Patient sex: M
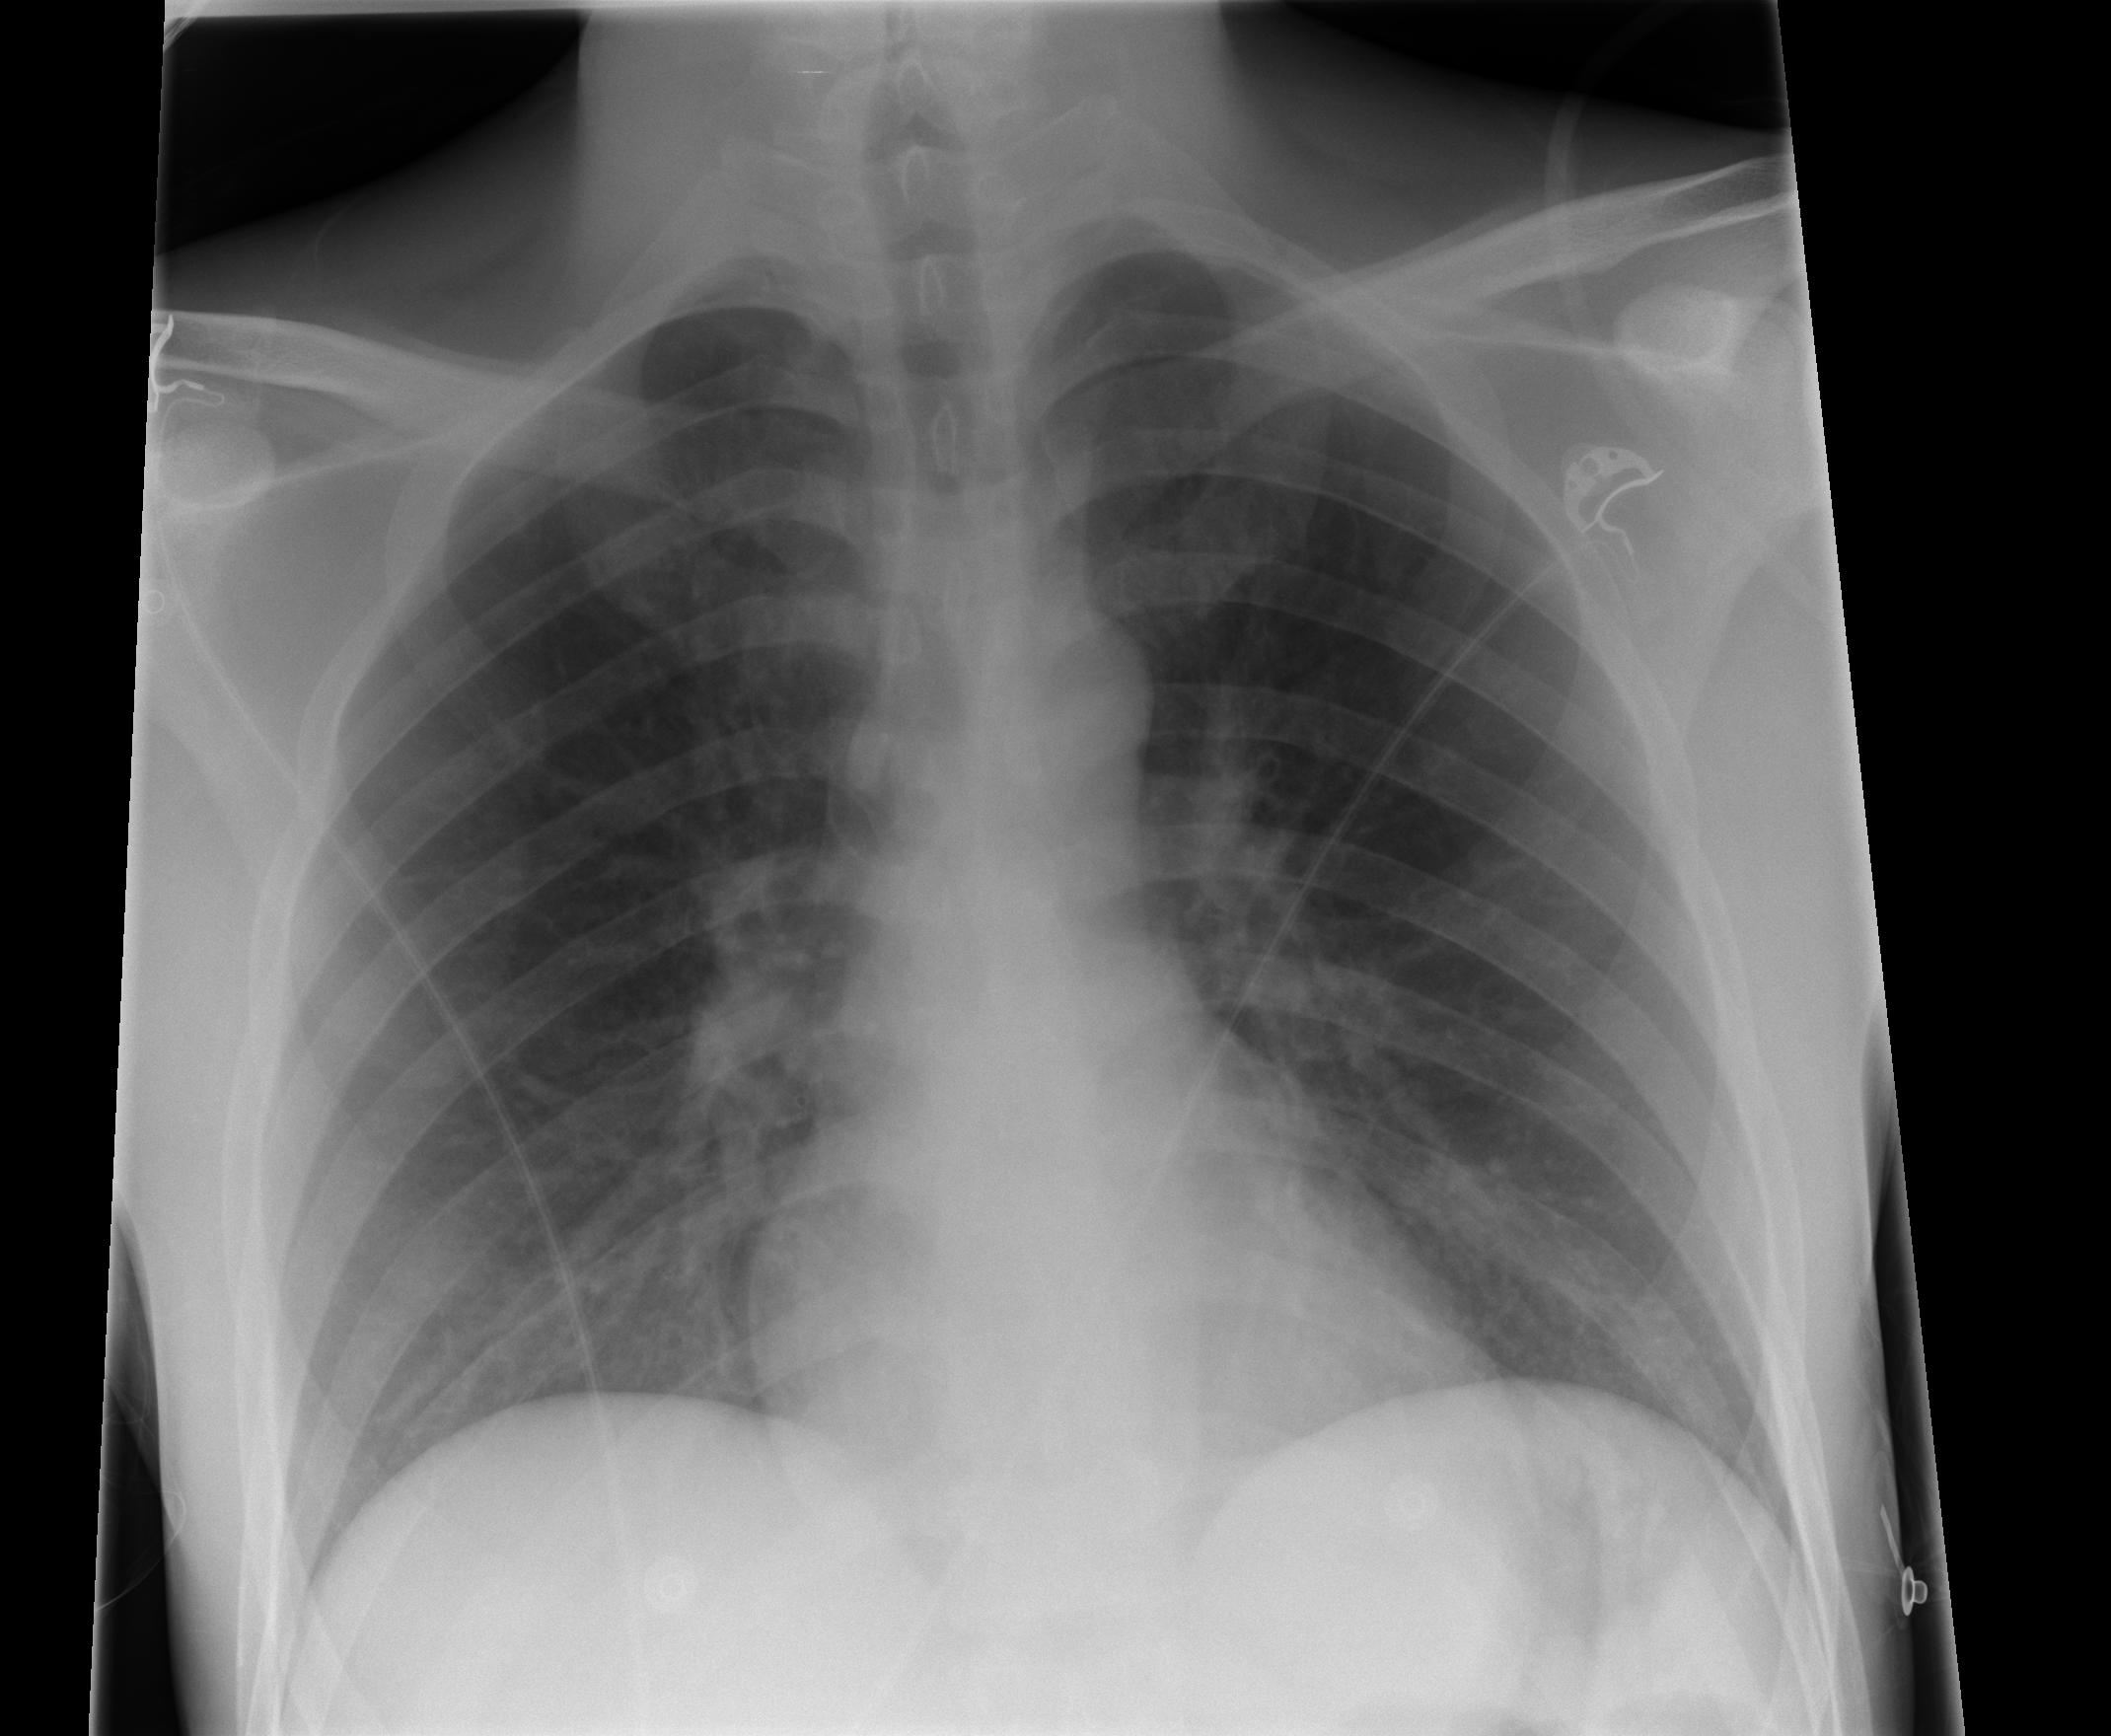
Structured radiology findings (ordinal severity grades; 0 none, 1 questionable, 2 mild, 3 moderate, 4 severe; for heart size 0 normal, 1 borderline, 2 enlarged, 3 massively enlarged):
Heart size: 0
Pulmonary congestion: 0
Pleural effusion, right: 0
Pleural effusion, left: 0
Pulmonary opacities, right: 1
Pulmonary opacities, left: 1
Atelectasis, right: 0
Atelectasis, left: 0